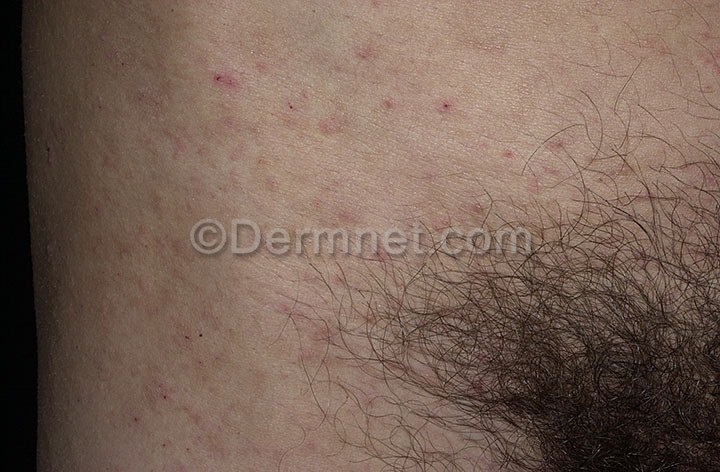
Disease: Scabies Lyme Disease and other Infestations and Bites